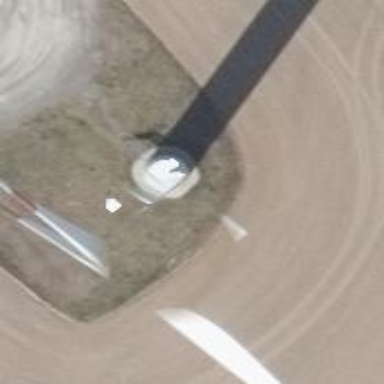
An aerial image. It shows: Wind turbine generator made by Vestas. The generator utilizes wind as its power source and belongs to the horizontal axis type.